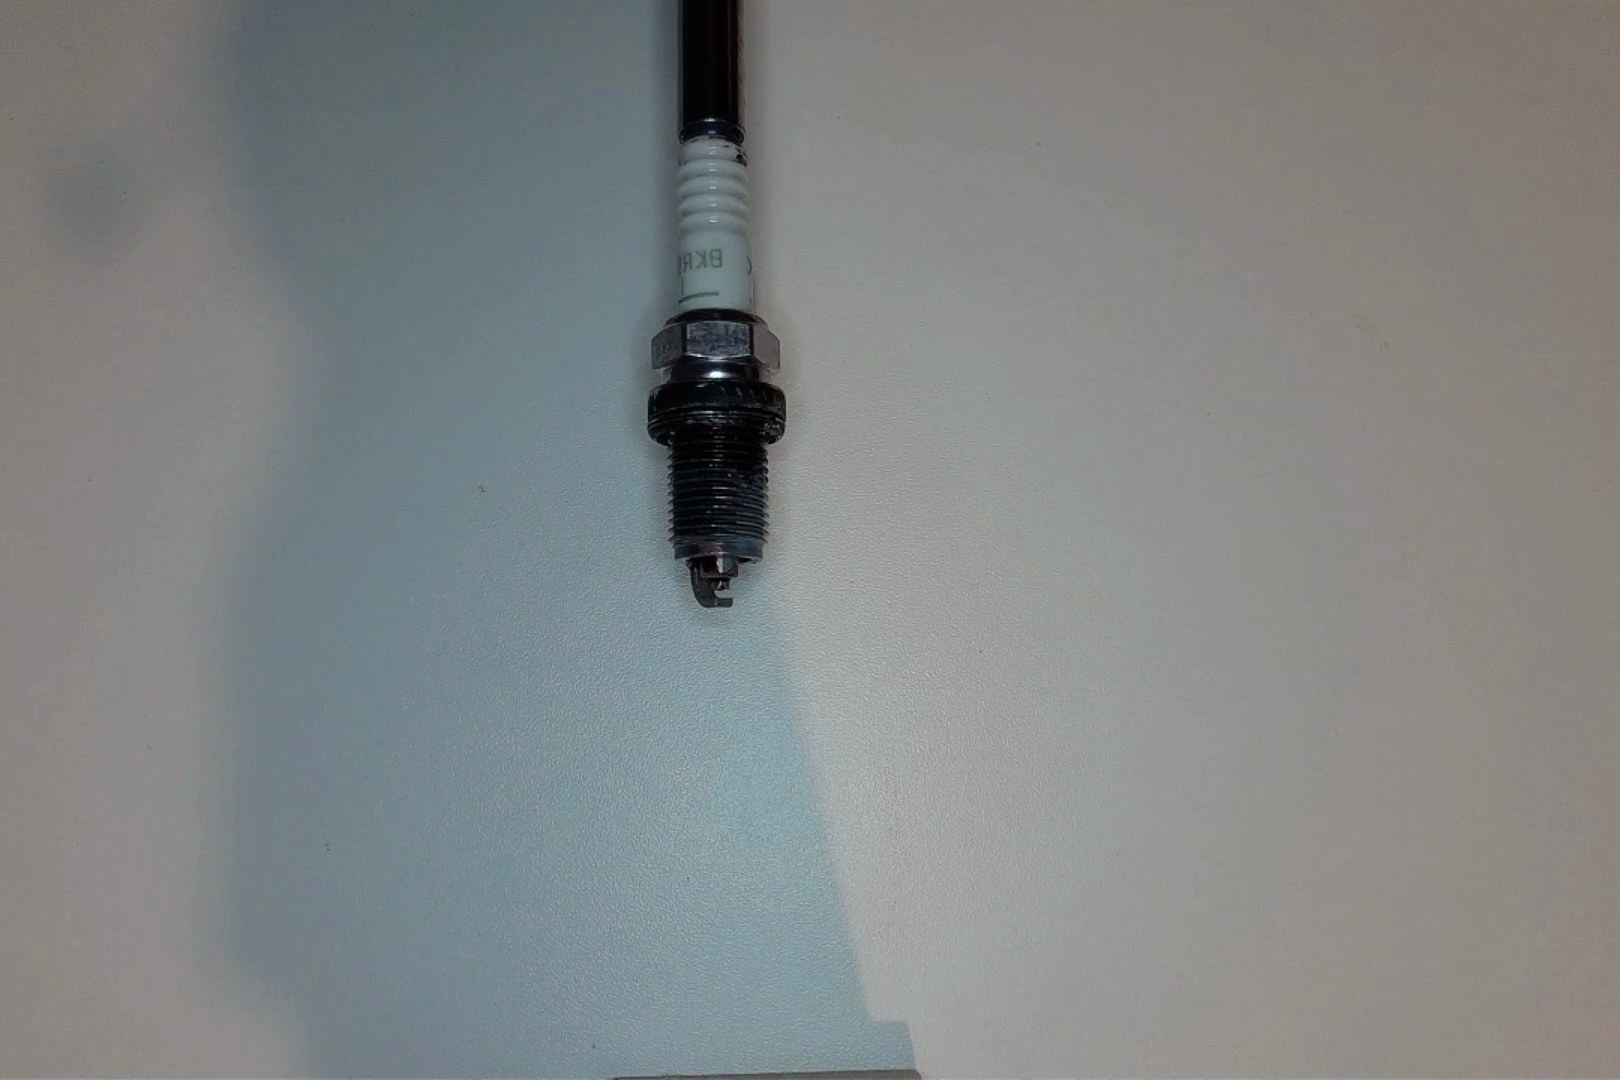
Label: anomaly